Question: I have a dropdown list that is not showing the default value in the view. After debugging I can see that the default values are being pulled with the correct values but they are not being displayed. I store my IEnumerable in my ViewModel
Example:
DropDown 1 is supposed to show True (that is the value in the DB) but is showing the first value "Not Set"

'''
@model IList<NavLiveWebInterface.ViewModel.Proc_Item_SKUViewModel>
for (var i = 0; i < Model.Count(); i++)
{
<div class="editor-label">
@Html.LabelFor(m => Model[i].Filterable)
</div>
<div class="editor-field">
@Html.DropDownListFor(m => Model[i].Filterable,Model[i].TrueFalse)
</div>
@Html.ValidationMessageFor(m => Model[i].Filterable,"Please Select a Value")
}
'''
'''
public bool? Filterable { get; set; }
public IEnumerable<SelectListItem> TrueFalse
{
get
{
return new[]
{
new SelectListItem { Value = "Not Set", Text = "Not Set" },
new SelectListItem { Value = "True", Text = "True" },
new SelectListItem { Value = "False", Text = "False" }
};
}
}
'''
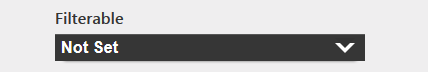
Answer: 'DropDownListFor' does not support matching a selected value from an .
You need to create a 'SelectList' for each entry, that has the passed to it.
## This will work:
'''
for (var i = 0; i < Model.Count(); i++)
{
<div class="editor-label">
@Html.LabelFor(m => Model[i].FilterableString)
</div>
<div class="editor-field">
@Html.DropDownListFor(m => Model[i].Filterable, new SelectList(Model[i].TrueFalse, "Value", "Text", Model[i].Filterable));
</div>
@Html.ValidationMessageFor(m => Model[i].Filterable, "Please Select a Value")
}
'''
'SelectList''True''False''null''ViewBag''IEnumerable<SelectListItem>''SelectList'
## Update - Share the list:
You can create a single shared list in the ViewBag like this controller code:
'''
ViewBag.Filterable = new List<KeyValuePair<bool?, string>>()
{
new KeyValuePair<bool?, string>( null, "Not Set" ),
new KeyValuePair<bool?, string>( true, "True" ),
new KeyValuePair<bool?, string>( false, "False" )
};
'''
I used a 'KeyValuePair' as that is really what you are creating for your options.
and you access it in the view like this:
'''
@Html.DropDownListFor(m => Model[i].Filterable, new SelectList((IEnumerable<KeyValuePair<bool?, string>>)ViewBag.Filterable, "Key", "Value", Model[i].Filterable));
'''
## One last word:
If you were not using indexed items, the simpler '@Html.DropDown("Filterable")' would automatically bind the value to the 'ViewModel' (e.g. 'Model.Filterable') and the drop down list to a 'ViewBag' property of the same name (e.g. 'ViewBag.Filterable'). This can come in handy for shorter code in simpler situations.